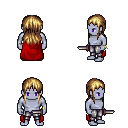
a pixel art fantasy rpg character, male body template, dark elf, purple skin, red cape, metal pants, blonde unkempt hairstyle, bracelets, dagger, four views (front, back, left, right), 2x2 character sprite sheet, small pixel art, hard edges, no anti-aliasing